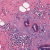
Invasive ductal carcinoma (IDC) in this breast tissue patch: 0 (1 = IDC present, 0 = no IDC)